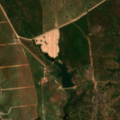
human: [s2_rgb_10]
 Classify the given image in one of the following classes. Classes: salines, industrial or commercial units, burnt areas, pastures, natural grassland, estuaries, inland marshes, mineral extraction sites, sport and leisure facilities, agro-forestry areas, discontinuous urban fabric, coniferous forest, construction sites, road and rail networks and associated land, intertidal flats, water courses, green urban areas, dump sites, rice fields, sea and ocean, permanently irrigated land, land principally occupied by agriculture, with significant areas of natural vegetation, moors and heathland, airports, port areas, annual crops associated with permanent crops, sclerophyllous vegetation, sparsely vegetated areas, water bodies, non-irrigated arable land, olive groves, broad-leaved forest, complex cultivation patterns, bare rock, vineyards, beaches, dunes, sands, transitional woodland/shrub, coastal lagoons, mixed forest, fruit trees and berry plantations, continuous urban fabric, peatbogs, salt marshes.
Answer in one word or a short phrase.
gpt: non-irrigated arable land, olive groves, agro-forestry areas, broad-leaved forest